Question: I'm using Microsoft SQL and more specifically LinnWorks for order management. I would like to extract the last order for each [SKU] and the [Price] paid for it. I have gotten so far, but I think my approach is incorrect as I get a different row for each price paid.
This is the LinnWorks Table layout;

And this is what I have tried, which works fine until the price is added;
'''
SELECT
si.ItemNumber AS [SKU],
DATEDIFF("d",MAX(o.dReceievedDate), GETDATE()) AS [Last Ordered],
oi.fpricePerUnit AS [Price],
si.RetailPrice AS [MSRP]
FROM [Order] o
INNER JOIN OrderItem oi
on o.pkOrderID = oi.fkOrderID
LEFT OUTER JOIN StockItem si
on si.pkstockItemId = oi.fkStockItemID_processed
WHERE o.Source = 'EBAY'
GROUP BY si.ItemNumber, oi.fpricePerUnit, si.RetailPrice
'''
I understand why it does it (grouping), but I don't know the way to solve the problem.
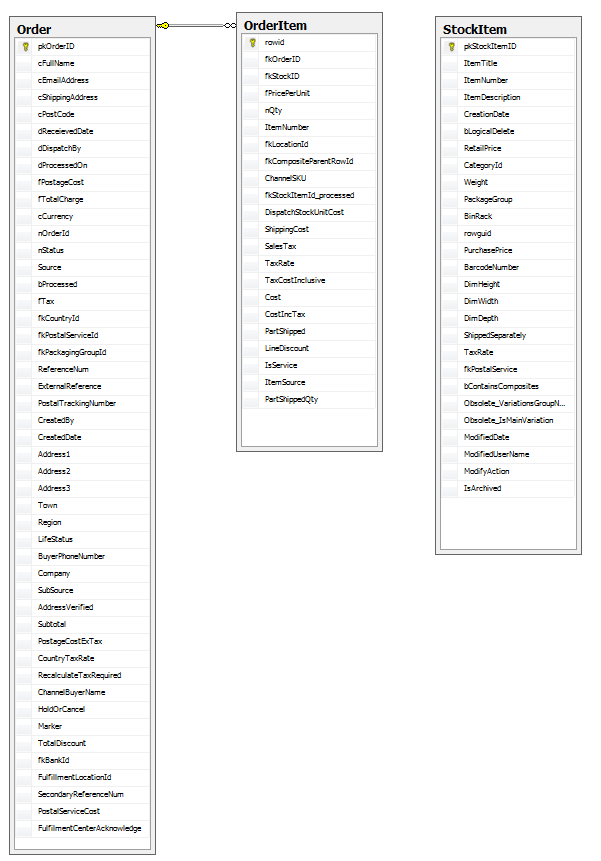
Answer: '''
;WITH CTE AS
(
SELECT
si.ItemNumber AS [SKU],
DATEDIFF("d",o.dReceievedDate, GETDATE()) AS [Last Ordered],
row_number() over (PARTITION BY si.ItemNumber, oi.fpricePerUnit, si.RetailPrice
ORDER BY o.dReceievedDate DESC) rn,
oi.fpricePerUnit AS [Price],
si.RetailPrice AS [MSRP]
FROM [Order] o
INNER JOIN OrderItem oi
on o.pkOrderID = oi.fkOrderID
LEFT OUTER JOIN StockItem si
on si.pkstockItemId = oi.fkStockItemID_processed
WHERE o.Source = 'EBAY'
)
SELECT * FROM CTE WHERE rn = 1
'''